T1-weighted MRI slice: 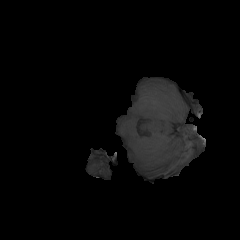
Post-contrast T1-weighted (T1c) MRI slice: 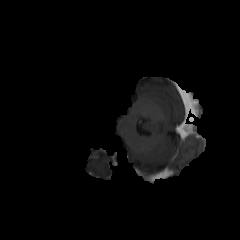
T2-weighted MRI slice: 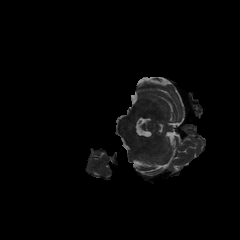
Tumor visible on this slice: no